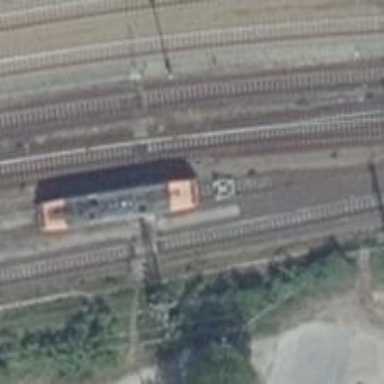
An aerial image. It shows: Railway track with contact lines for electrification.